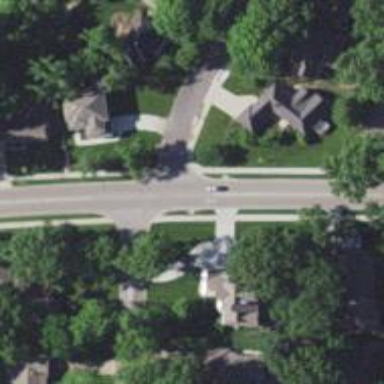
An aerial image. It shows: Unmarked crossing on footway.